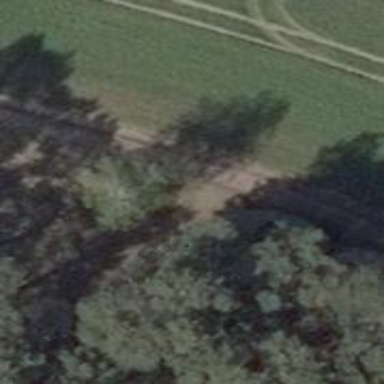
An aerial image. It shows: Dirt track road.